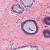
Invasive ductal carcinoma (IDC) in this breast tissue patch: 0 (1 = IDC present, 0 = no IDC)